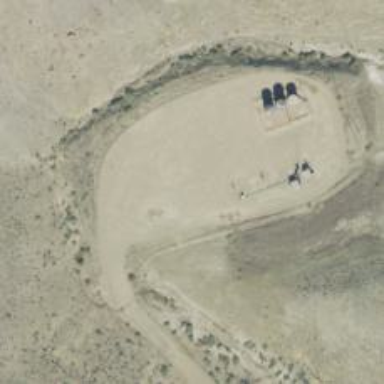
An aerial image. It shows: Petroleum well.